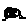
Label: smiley face